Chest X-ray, PA view. Patient: 75 years old, sex M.
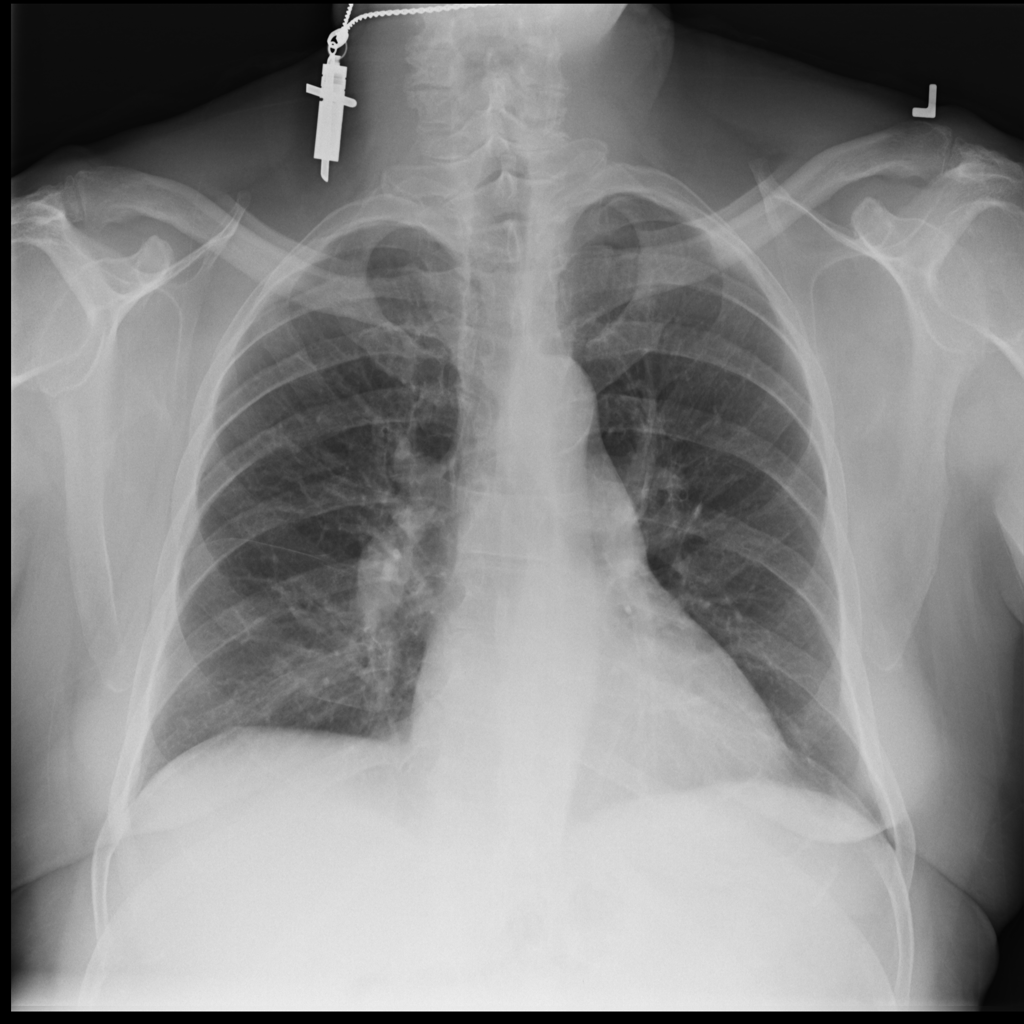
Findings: No Finding